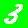
Digit: 3